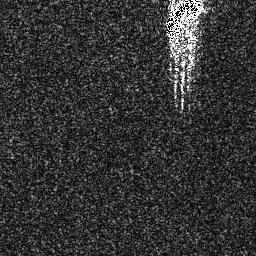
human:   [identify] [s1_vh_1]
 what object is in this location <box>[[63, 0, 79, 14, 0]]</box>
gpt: <ref>1 medium ship at the top right</ref>